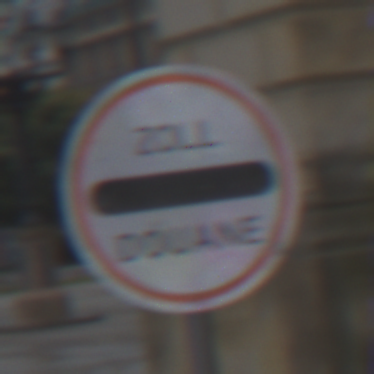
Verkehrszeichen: Zollstelle
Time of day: Midday
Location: Outdoor (Urban)
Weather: Overcast
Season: NotSpecified
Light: Natural